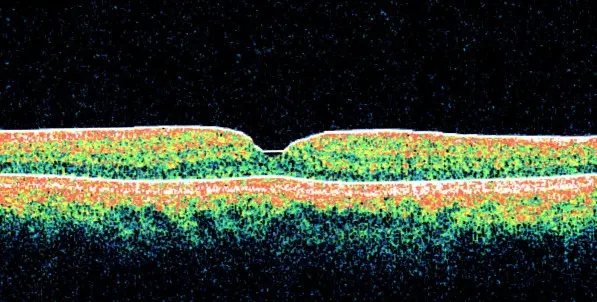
This postoperative optical coherence tomography image shows the absence of a partial-thickness macular hole, intraretinal cysts, and retinal pigment epithelial detachment.
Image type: ophthalmic_imaging (oct)